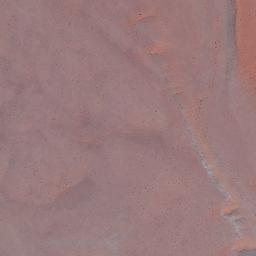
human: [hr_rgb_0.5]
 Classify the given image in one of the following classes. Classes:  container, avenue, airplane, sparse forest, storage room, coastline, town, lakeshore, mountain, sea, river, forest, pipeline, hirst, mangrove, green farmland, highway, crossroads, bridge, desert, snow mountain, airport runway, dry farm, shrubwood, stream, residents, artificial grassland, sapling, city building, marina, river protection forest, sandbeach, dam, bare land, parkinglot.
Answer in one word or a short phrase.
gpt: desert